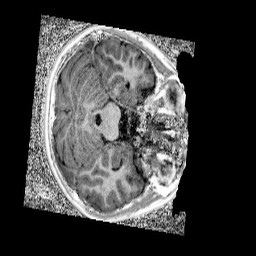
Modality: UNIT1_denoised
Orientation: axial
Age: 11
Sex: male
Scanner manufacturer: siemens
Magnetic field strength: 3 T
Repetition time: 4 s
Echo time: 0.00299 s